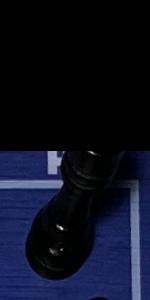
Label: Rook_Black